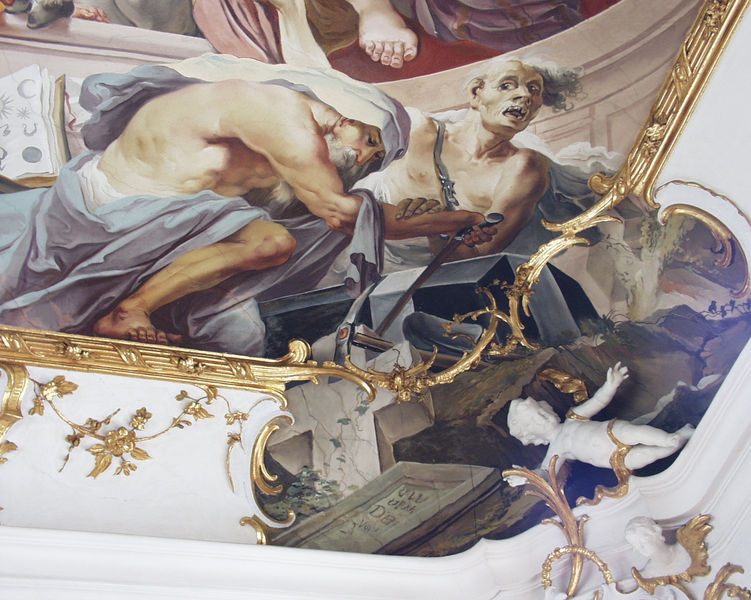
Titel: Fakultäten (Medizin - Detail)
Künstler: Johann Anwander
Standort: Dillingen
Institution: Goldener Saal
Schlagwörter: akt, blau, blätter, fuß, gemälde, gott, hand, haut, himmel, kampf, körper, mann, nackt, umhang, weiß, akte, menschen, ocker, sitzen, ausschnitt, bewegung, blumen, frisur, grau, haar, hell, männer, raum, schwarz, szene, blüten, gürtel, rose, rot, schleier, schloss, tuch, leute, malerei, ornament, alt, bart, architektur, arme, barock, entsetzen, halten, inkarnat, kleidung, mensch, rahmen, stein, tod, vollbart, hände, kirche, gewand, gold, haare, tücher, decke, personen, rokoko, rosa, kreis, stock, engel, putte, putto, ranken, beine, relief, bein, ecke, italien, gehstock, mauer, lila, violett, schlucht, füsse, rand, figuren, angst, tafel, detail, muskeln, inschrift, dekor, floral, ornamente, verzierung, stuck, palme, bauch, plastik, knie, nagel, zehen, foto, fotografie, photographie, erker, mond, alter, erschrecken, greis, moses, buch, vergoldet, bayern, kreuz, gerät, schweben, barfuß, plastisch, greifen, knien, schrecken, friedhof, allegorie, dämon, personifikation, zwickel, girlanden, photo, fragment, fries, gebiss, zähne, gesims, sarg, efeu, pforte, leib, farbfoto, christus, grab, jesus, leichnam, sterben, untersicht, hammer, altes testament, muskel, teufel, gräber, kniend, fresken, schwart, gebote, heiliger, blumengirlande, blumenranken, heilige, deckengemälde, fresko, stuckdecke, anker, golden, voute, amor, heilig, putten, maria, beil, bitte, illusion, sternzeichen, kräftig, putti, schrei, petrus, personifizierung, hacke, schaufel, spaten, auferstehung, sense, fahrt, michelangelo, deckenmalerei, tambour, rocaille, gondel, spitzhacke, pickel, frasko, wilde, stocj, grabplatte, deckenfresko, mine, hebel, blattgold, steintafel, enel, sünder, illusionismus, kronos, asam, stuckierung, ebgel, fotograf, garbtafel, haar zu berge stehen, mescnhen, saturn, untersich, almanach, ge, symmbole, tsock, ger#t